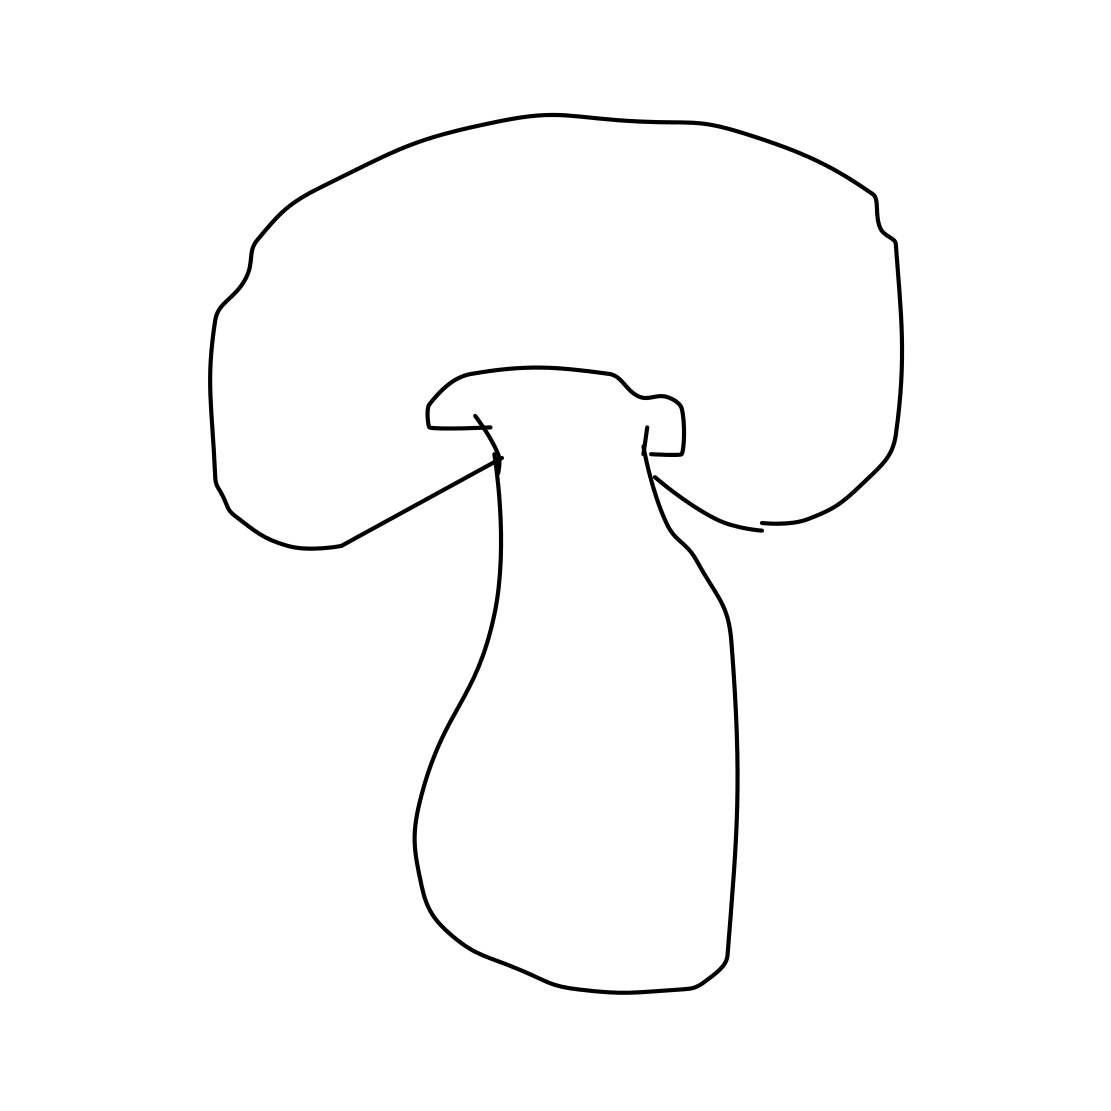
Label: mushroom